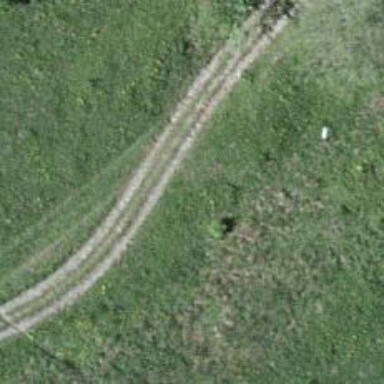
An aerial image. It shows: Track with ground surface of grade 3.